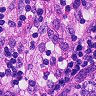
Metastatic tissue present: no